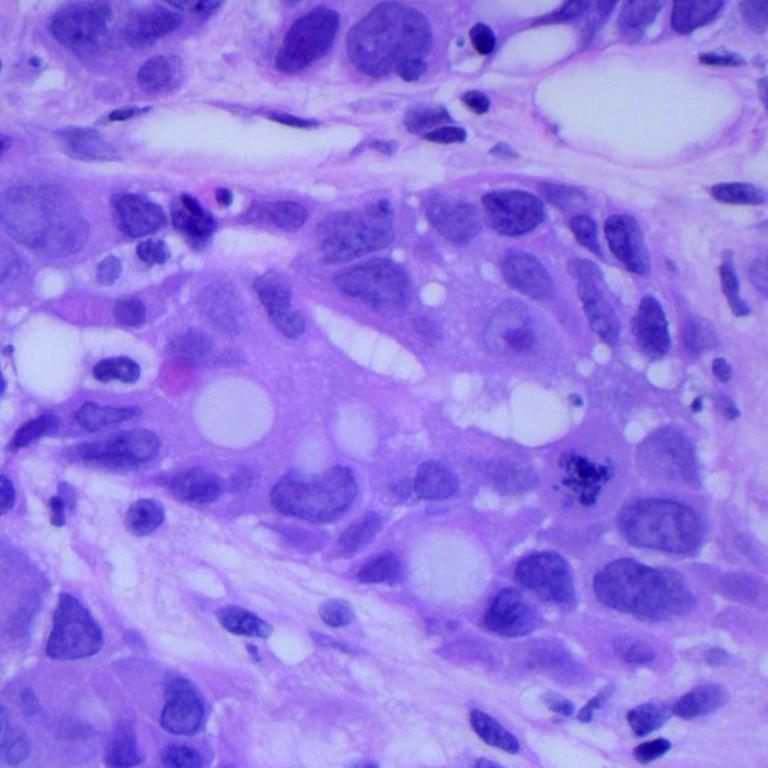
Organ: lung
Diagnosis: adenocarcinomas